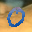
Label: 0